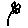
Label: flower